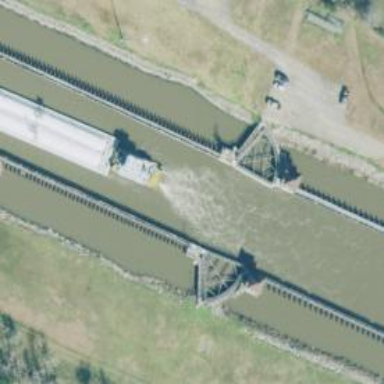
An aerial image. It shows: Lock gate along waterway.